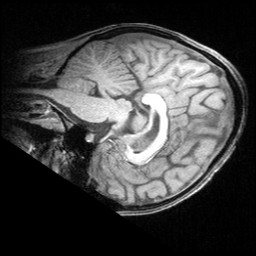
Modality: T1w
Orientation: sagittal
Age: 23
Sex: female
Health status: healthy